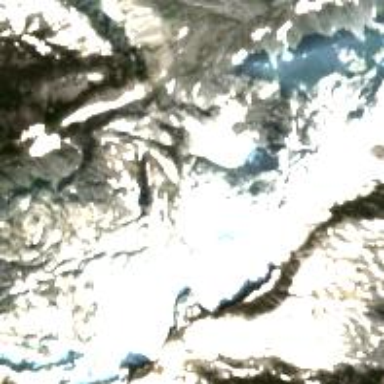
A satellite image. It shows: Stunning view of glacier.